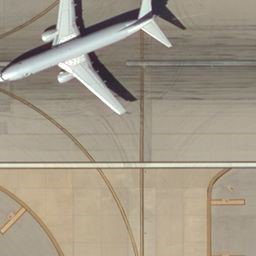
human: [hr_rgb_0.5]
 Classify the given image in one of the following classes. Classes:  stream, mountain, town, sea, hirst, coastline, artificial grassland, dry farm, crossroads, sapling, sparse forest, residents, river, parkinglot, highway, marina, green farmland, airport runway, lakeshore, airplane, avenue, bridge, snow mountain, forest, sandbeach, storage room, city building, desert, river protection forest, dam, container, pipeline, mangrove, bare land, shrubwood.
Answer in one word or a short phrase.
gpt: airplane